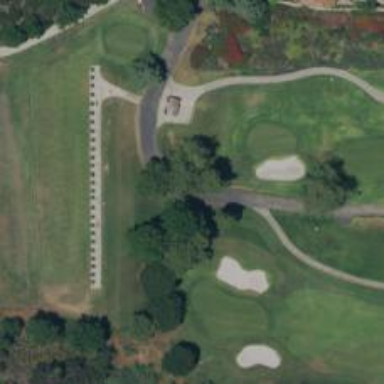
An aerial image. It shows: Golf cartpath that is also road path.